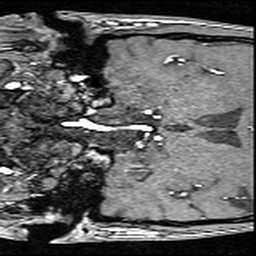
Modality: angio
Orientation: coronal
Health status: ill
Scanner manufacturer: siemens
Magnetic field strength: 3 T
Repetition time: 0.023 s
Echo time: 0.00418 s